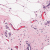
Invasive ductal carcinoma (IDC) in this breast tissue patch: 0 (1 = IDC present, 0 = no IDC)